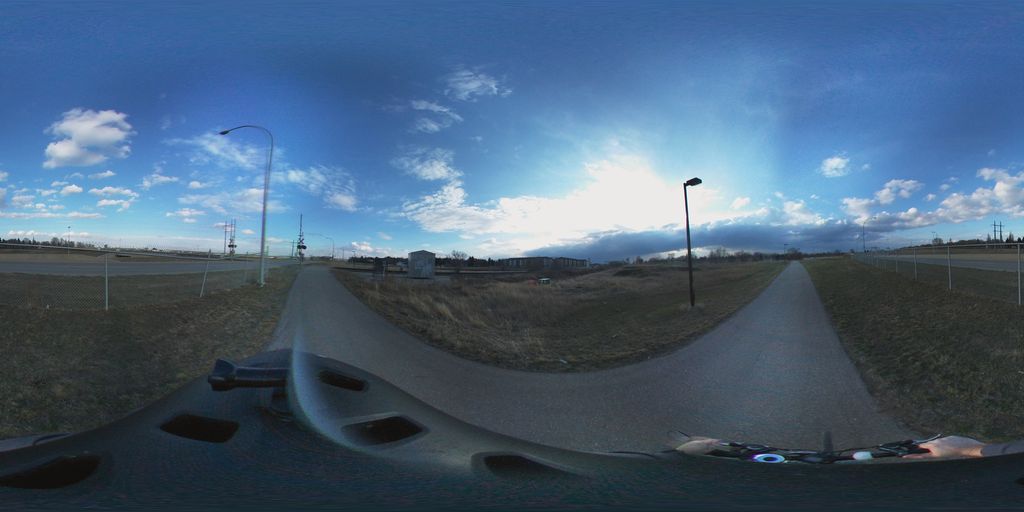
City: saskatoon